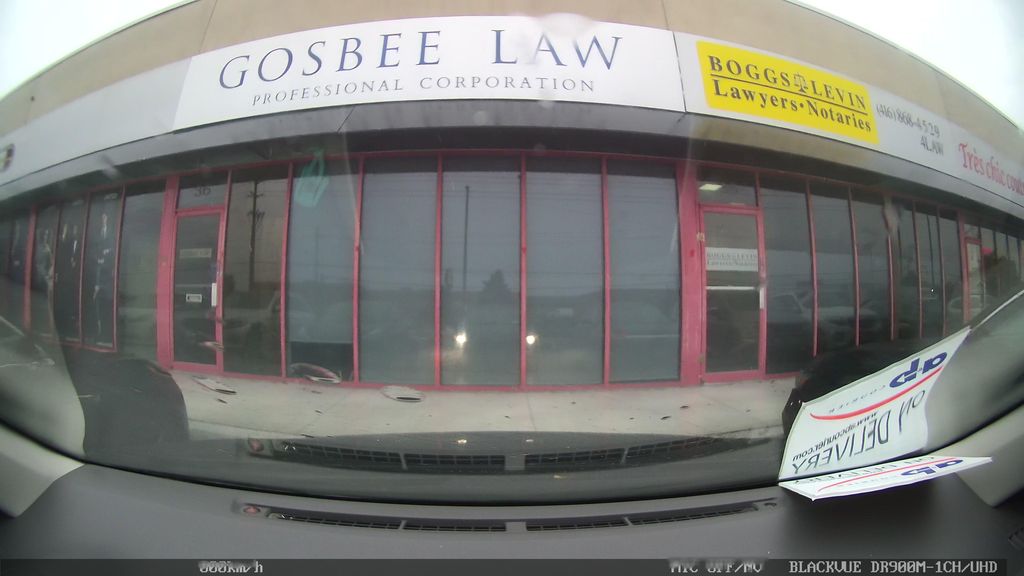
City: toronto